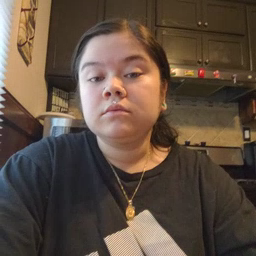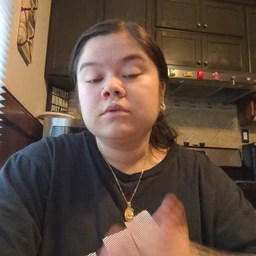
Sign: grass